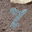
Label: 7